Brain MRI, t1w sequence, axial 2D slice.
Patient: age 42, sex F, weight 78 kg, height 1.78 m
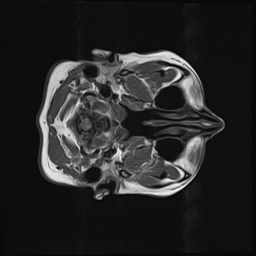